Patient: sex M, age 73
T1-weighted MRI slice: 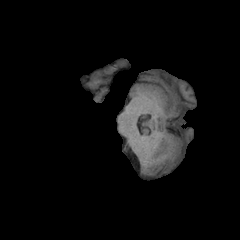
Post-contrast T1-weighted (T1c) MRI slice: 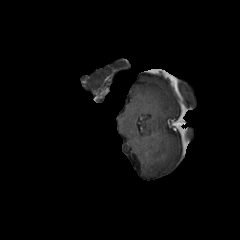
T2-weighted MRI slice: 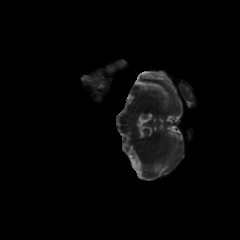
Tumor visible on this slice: no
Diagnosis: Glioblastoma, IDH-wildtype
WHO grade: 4